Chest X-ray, AP view. Patient: 58 years old, sex M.
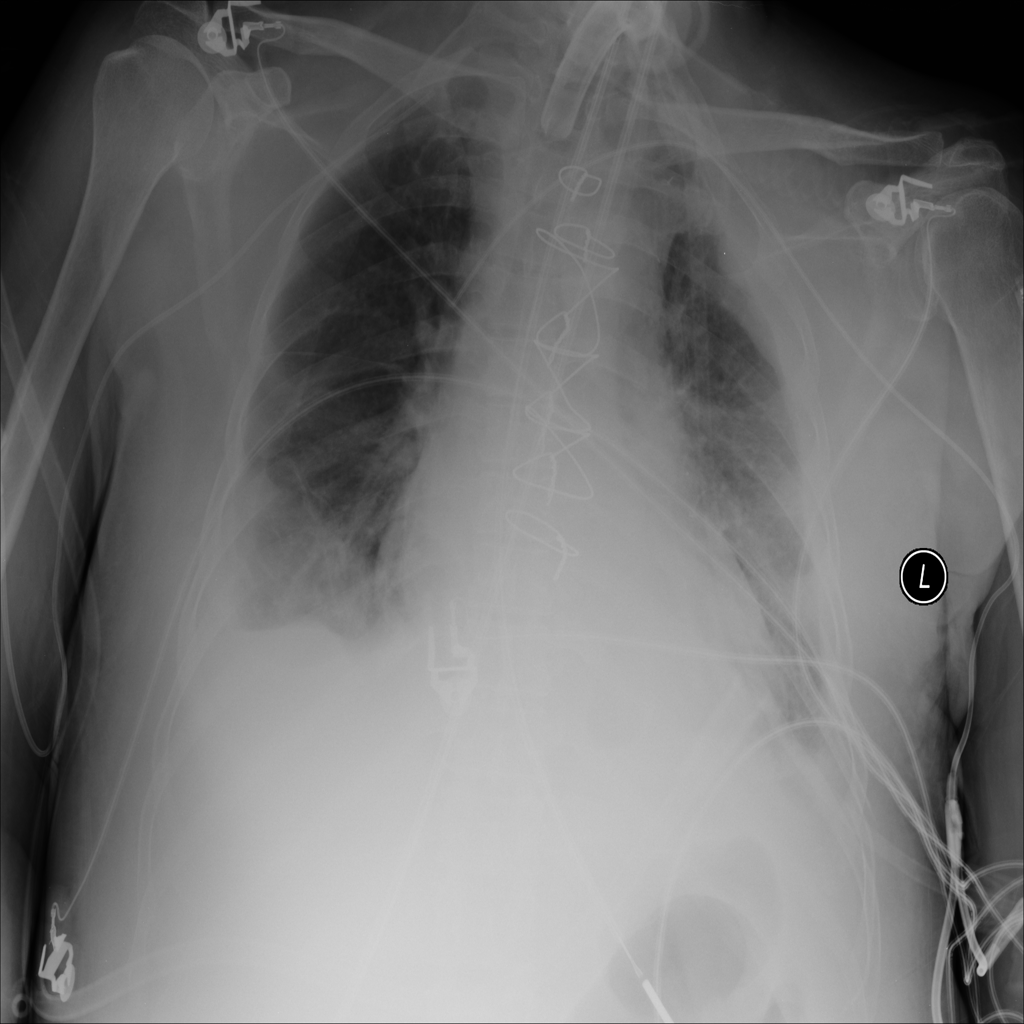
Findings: Pleural_Thickening